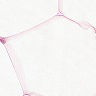
Metastatic tissue present: no